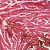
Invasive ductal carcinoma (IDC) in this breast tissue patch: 0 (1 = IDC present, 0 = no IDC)